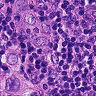
Metastatic tissue present: yes